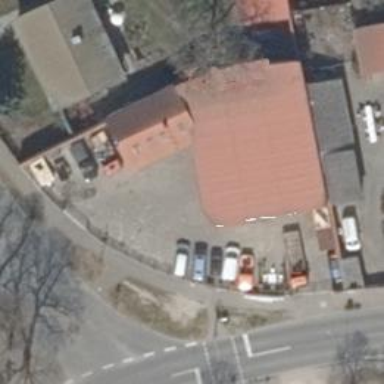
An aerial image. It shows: Shop that sells cars.